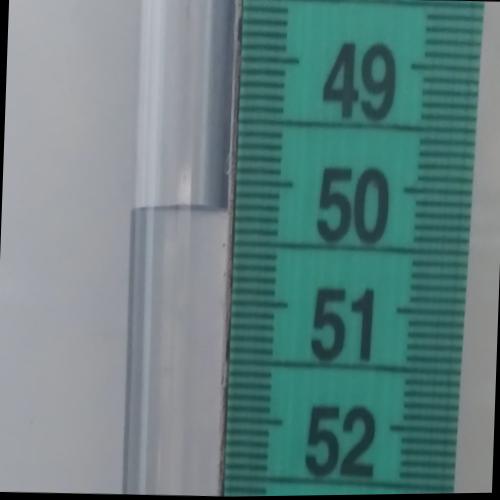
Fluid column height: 50.2 cm